Question: Does any one knows that if there's any build in or 3rd party control that provides a windows explorer like behavior? Like Tile layout, Details layout, List layout and so on?

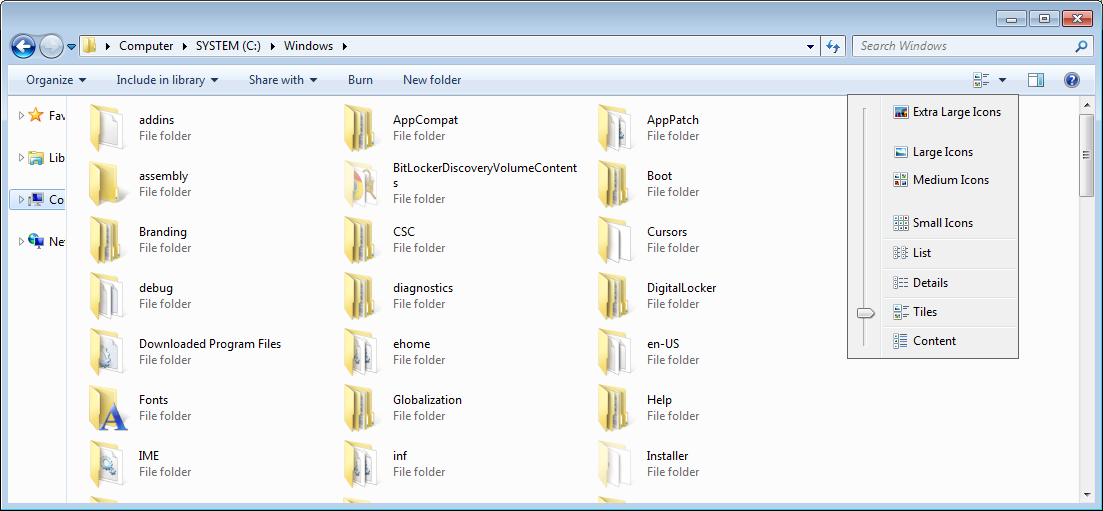
Answer: The types of views you are asking about are available in the standard TListView. Set the style property to vsReport, vsList, vsIcon or vsSmallIcon to get the desired effect. The ListView also supports a header row in vsReport by adding named columns through the Column property.
The functionality provided by windows explorer through its menu, address and search bar and left pane, is something you would have to add yourself.